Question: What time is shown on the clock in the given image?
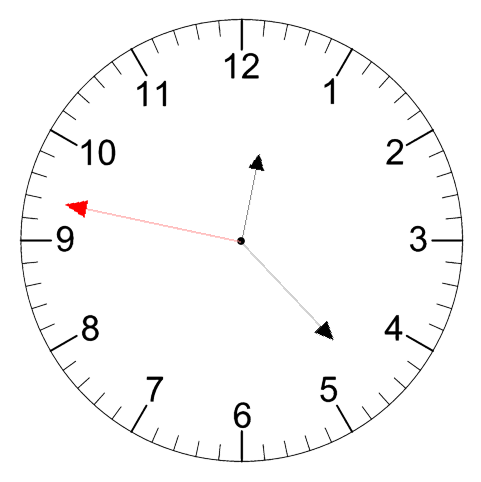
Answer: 12:22:47